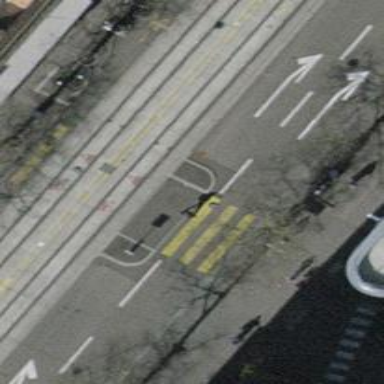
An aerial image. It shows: Kerb serving as barrier.